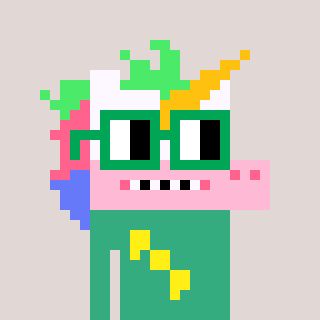
a pixel art character with square green glasses, a unicorn-shaped head and a teal-colored body on a warm background